Question: Essentially, I've trying to get my navbar to float above the main content of the page without creating a new block. The box in the centre is a modal/popup, and the background is a map API (Leaflet) and it's all for a project I need to complete.

'''
#mapid {
width: auto;
height: 100vh;
z-index: 1;
}
#navbar {
z-index: 2;
position: absolute;
margin-left: auto;
margin-right: auto;
}
'''
'''
<head>
<meta charset="utf-8">
<meta name="viewport" content="width=device-width, initial-scale=1">
<title>Gazetteer</title>
<!--Bootstrap Latest compiled and minified CSS -->
<link rel="stylesheet" href="https://maxcdn.bootstrapcdn.com/bootstrap/3.4.1/css/bootstrap.min.css">
<!--My Stylesheet-->
<link rel="stylesheet" href="libs\css\styles.css" />
<!--Leaflet's Stylesheet-->
<link rel="stylesheet" href="https://unpkg.com/leaflet@1.7.1/dist/leaflet.css" />
<script src="https://unpkg.com/leaflet@1.7.1/dist/leaflet.js"></script>
</head>
<body>
<!--Preloader-->
<div id="preloader"></div>
<div id="navbar">
<label for="countrySelect">Select a country from the list:</label>
<select name="countrySelect" id="countrySelect"></select>
</div>
<!--Map-->
<div id="mapid"></div>
<!--Scripts-->
<!-- jQuery library -->
<script src="https://ajax.googleapis.com/ajax/libs/jquery/3.5.1/jquery.min.js"></script>
<!-- Latest compiled JavaScript -->
<script src="https://maxcdn.bootstrapcdn.com/bootstrap/3.4.1/js/bootstrap.min.js"></script>
<!--My Scripts-->
<script src="libs\javascript\script.js"></script>
</body>
'''
I've tried 'display: fixed', 'absolute', 'flex', 'inline-flex', a series of 'margin-left: auto', etc. Either I've missed something or I've gotten horribly confused XD
I've popped it onto its own 'z-index' to not disturb the map functions but yeah, the best I've been able to achieve is a container that sits above the main content but isn't centred and won't necessarily respond to any changes I make in the height and widths arguments.
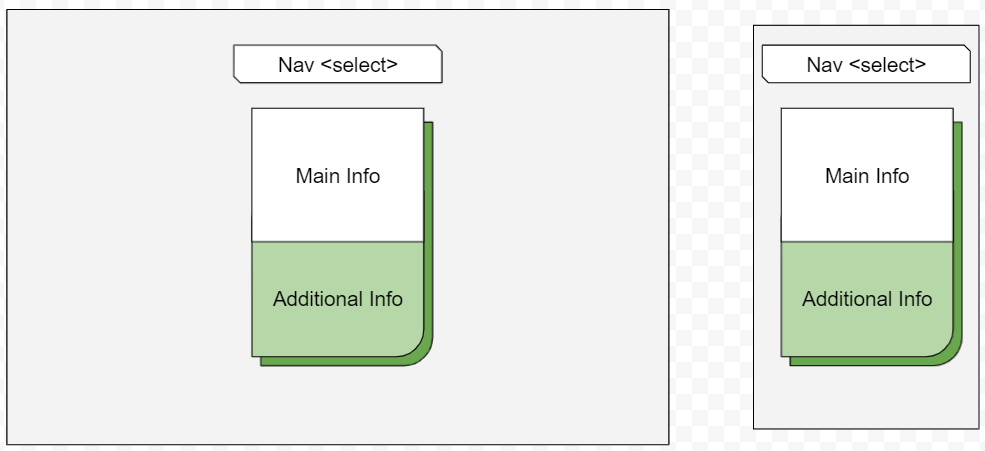
Answer: I created a 'div' element with a class of '.mainContainer'
'''
.mainContainer {
position: relative;
}
'''
Then I created another 'div' element as a child of the main 'div' with an 'id' of '#nav' (as in this case I needed a navbar to be centred)
'''
#nav {
position: absolute;
left: 0;
right: 0;
top: 10%;
margin-left: auto;
margin-right: auto;
margin-top: 20px;
max-width: 400px;
text-align: center;
padding: 10px;
z-index: 5;
background-color: #AD8350;
box-shadow: 7px 7px 0px 2px #2A1A1F;
}
'''
'margin-left: auto' and 'margin-right: auto' are what centred the element.